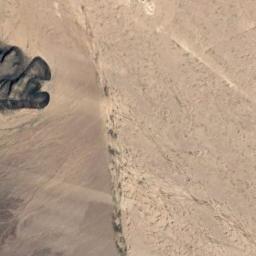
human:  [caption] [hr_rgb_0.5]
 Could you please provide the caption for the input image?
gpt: This is a yellow sand dune on the side and there is sparse dark green chaparral in the desert .

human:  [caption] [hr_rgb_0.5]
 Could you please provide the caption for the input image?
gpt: There is a small patch of vegetation on the edge of the desert .

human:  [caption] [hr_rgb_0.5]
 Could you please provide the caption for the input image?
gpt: The desert has yellow sand and a small hill .

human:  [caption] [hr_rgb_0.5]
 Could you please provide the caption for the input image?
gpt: The desert is with half of black sand and half of white sand .

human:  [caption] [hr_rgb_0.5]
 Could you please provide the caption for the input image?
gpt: A auburn desert covered with bare land .